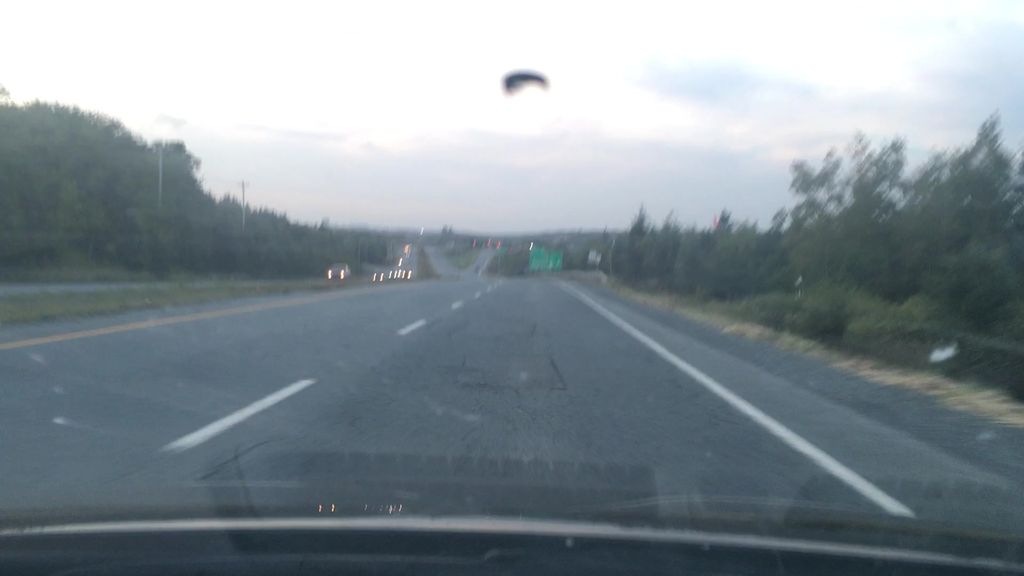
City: halifax